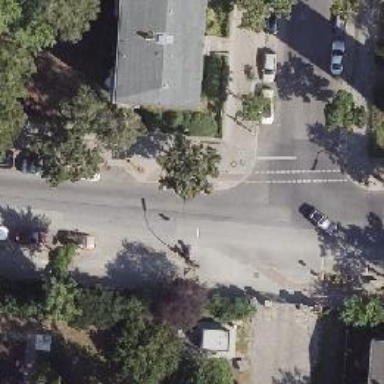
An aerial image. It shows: Unmarked crossing on the road.